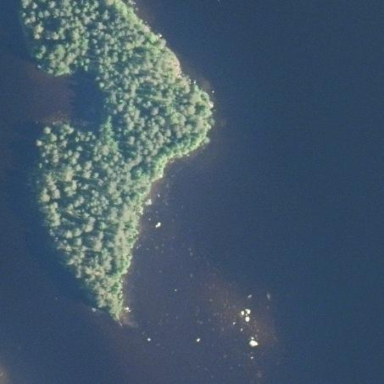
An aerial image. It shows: Islet.